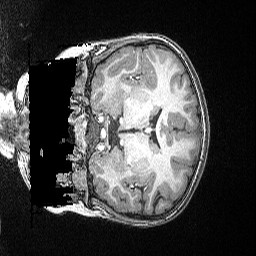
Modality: T1w
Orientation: coronal
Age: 83
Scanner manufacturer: siemens
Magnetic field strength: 3 T
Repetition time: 2.5 s
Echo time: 0.00347 s